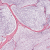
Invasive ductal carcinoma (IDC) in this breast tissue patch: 0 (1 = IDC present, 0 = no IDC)